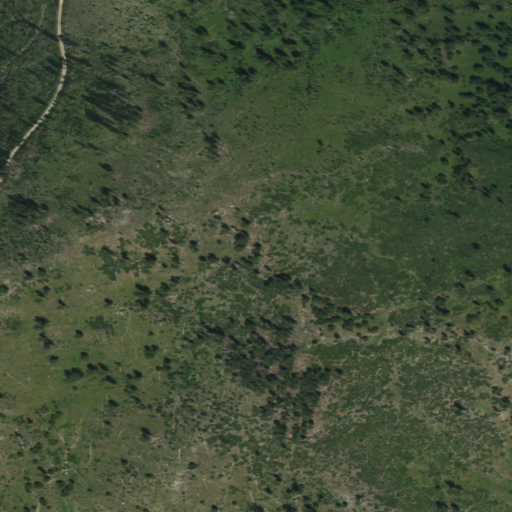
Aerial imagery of mountain in South Dakota named Bear Den Mountain containing shrub, evergreen forest, grassland, and deciduous forest